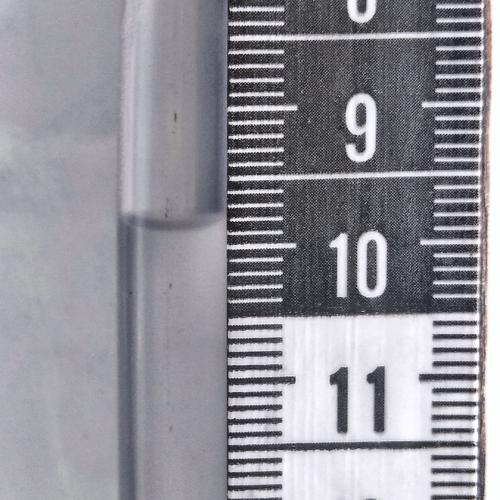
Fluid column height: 9.8 cm